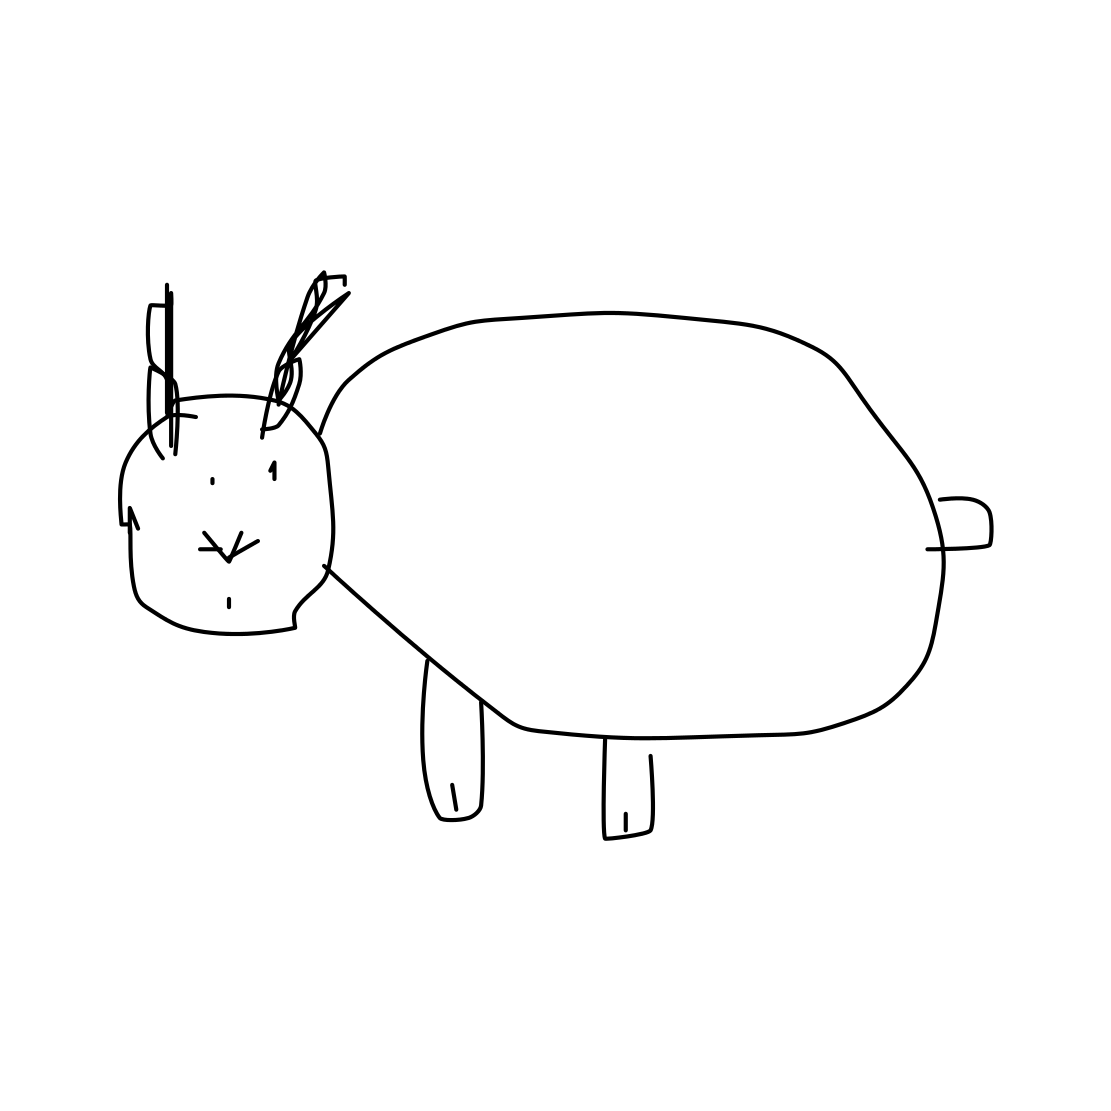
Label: rabbit